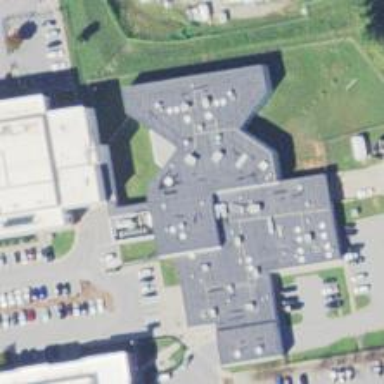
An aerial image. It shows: Prison building.